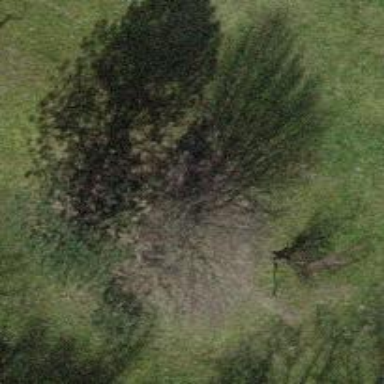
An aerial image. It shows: Deciduous broadleaved tree.